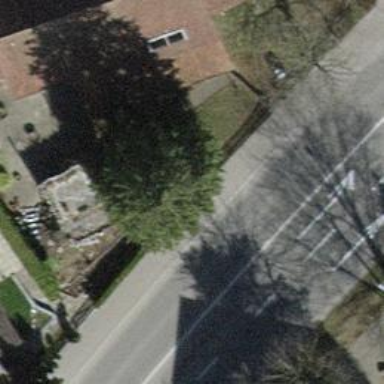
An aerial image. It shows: Urban tree with needleleaved evergreen leaves.